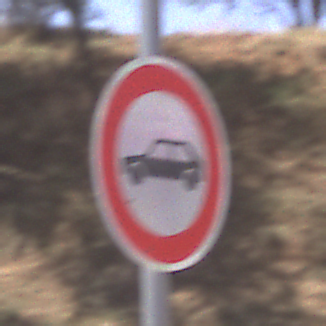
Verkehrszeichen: VerbotPersonenkraftwagen
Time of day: Midday
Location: Outdoor (RoadRail)
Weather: Clear
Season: NotSpecified
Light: Natural